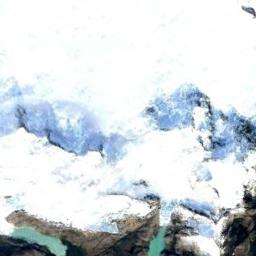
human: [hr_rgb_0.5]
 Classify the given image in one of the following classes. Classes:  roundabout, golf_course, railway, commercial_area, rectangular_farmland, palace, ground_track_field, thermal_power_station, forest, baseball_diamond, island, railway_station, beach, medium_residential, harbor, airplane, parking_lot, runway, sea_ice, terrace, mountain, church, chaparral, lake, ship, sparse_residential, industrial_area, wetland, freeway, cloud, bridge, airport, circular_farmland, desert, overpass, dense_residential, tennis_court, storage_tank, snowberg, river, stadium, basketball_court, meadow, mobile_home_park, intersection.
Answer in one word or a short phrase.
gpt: snowberg